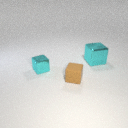
small brown rubber cube to the left of large cyan metal cube